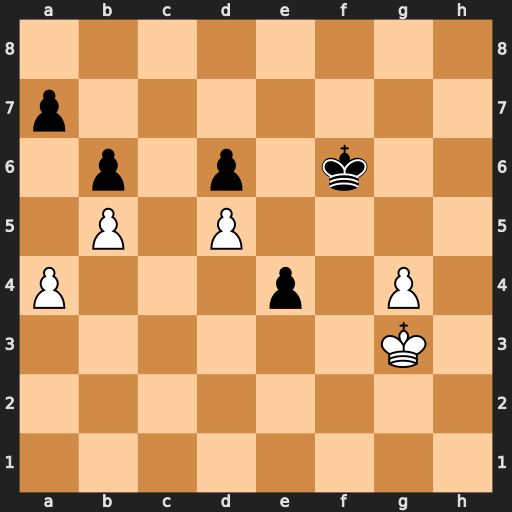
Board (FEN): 8/p7/1p1p1k2/1P1P4/P3p1P1/6K1/8/8
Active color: w
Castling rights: -
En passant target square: -
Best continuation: Kf4 e3 Kxe3 Ke5 Kf3